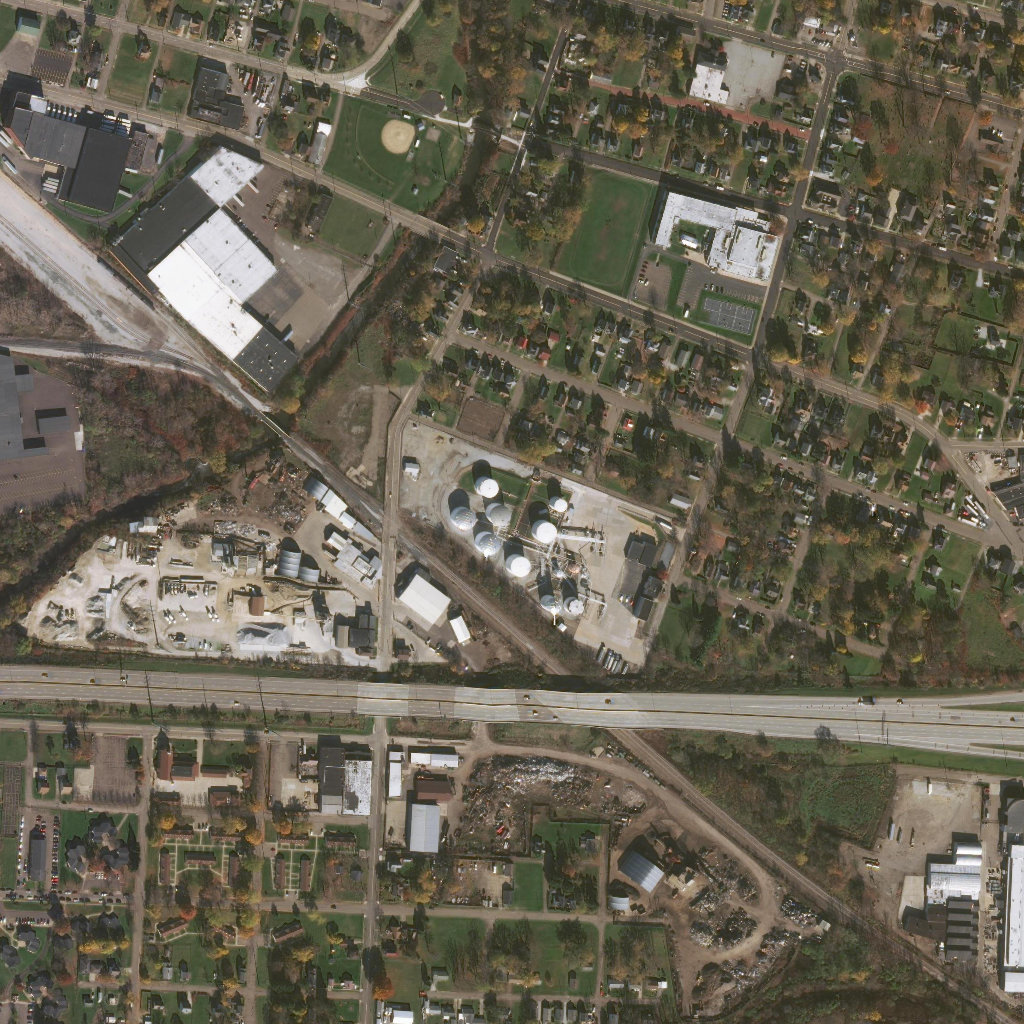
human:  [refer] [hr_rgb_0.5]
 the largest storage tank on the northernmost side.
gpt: <box>[[46, 46, 48, 48, 0]]</box>